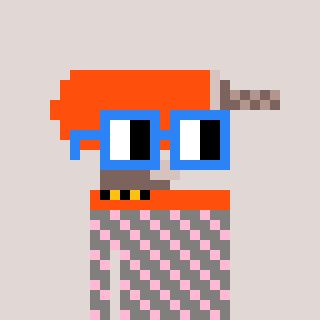
a pixel art character with square blue glasses, a drill-shaped head and a bluegrey-colored body on a warm background